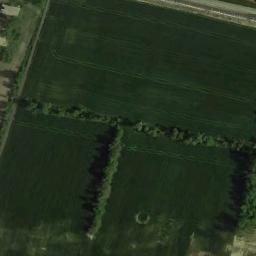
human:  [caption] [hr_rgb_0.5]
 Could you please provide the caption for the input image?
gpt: This meadow has dense grasses and a grove of trees .

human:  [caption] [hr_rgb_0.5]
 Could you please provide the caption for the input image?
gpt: Some trees are on the meadow .

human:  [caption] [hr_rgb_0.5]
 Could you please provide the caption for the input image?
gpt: There is a road and some trees next to the meadow .

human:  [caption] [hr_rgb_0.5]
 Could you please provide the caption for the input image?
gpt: The entire image is dominated by grass .

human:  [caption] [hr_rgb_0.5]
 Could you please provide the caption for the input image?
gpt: There are some green trees around the meadow .